Field crop: tomato
Growth stage: 1
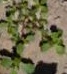
Species: portulaca